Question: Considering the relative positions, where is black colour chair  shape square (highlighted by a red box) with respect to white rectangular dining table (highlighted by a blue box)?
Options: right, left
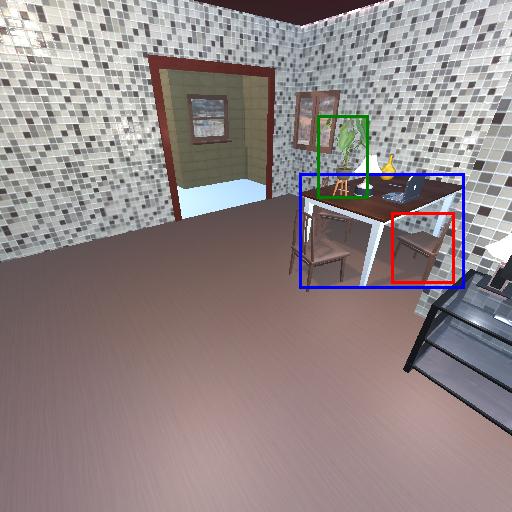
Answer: right